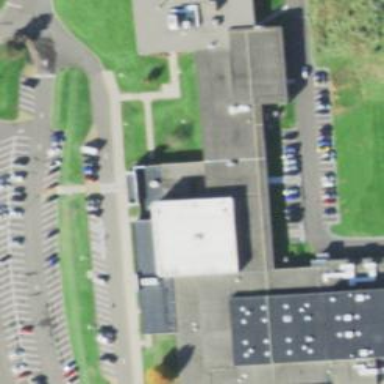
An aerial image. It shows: School building.